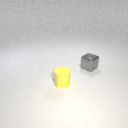
small gray metal cube to the right of small yellow rubber cylinder